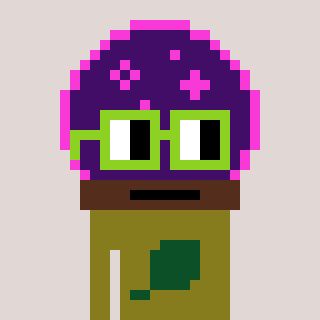
a pixel art character with square light green glasses, a crystalball-shaped head and a gunk-colored body on a warm background